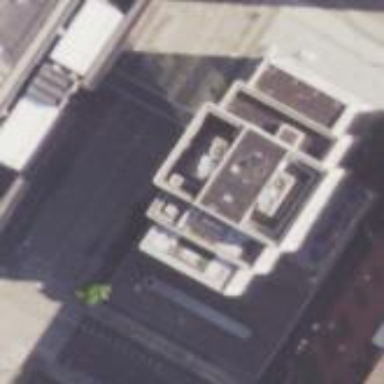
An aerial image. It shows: Part of building is shown in the image.